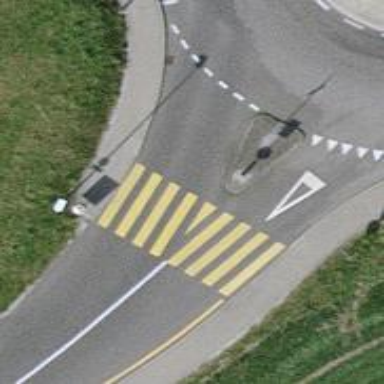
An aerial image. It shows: Marked zebra crossing with clear markings.